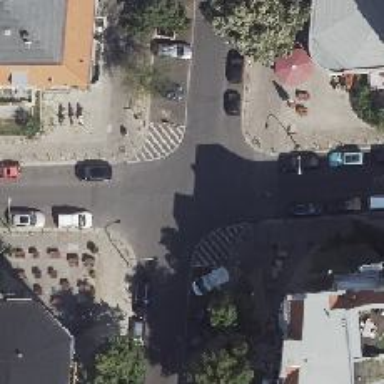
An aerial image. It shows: Residential road with asphalt surface and separate sidewalk.